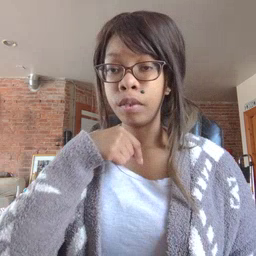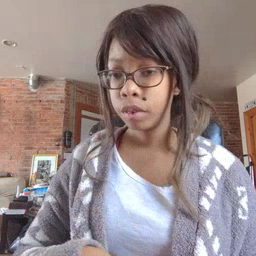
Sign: zipper